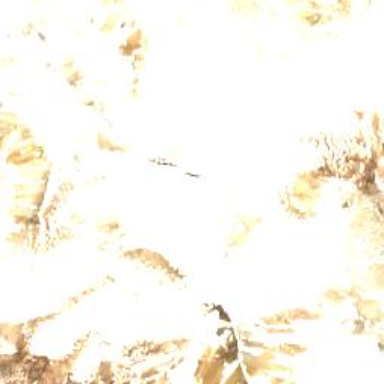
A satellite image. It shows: Majestic glacier in the distance.